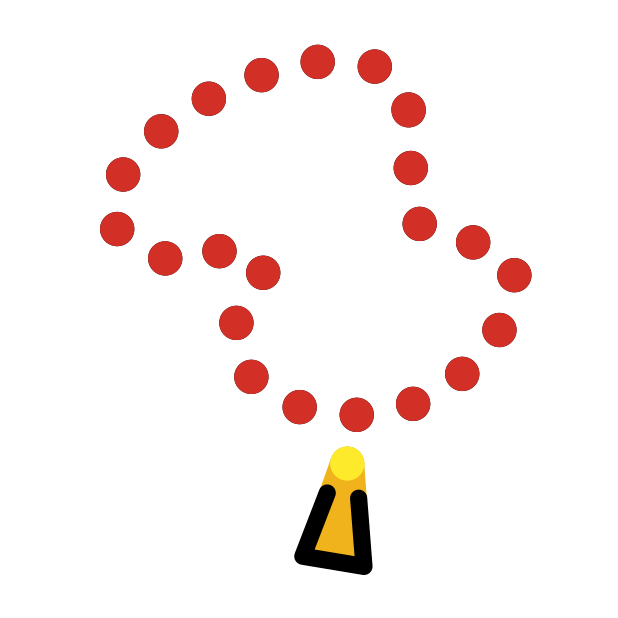
Emoji: 📿
Name: prayer beads
Unicode: 0x1f4ff